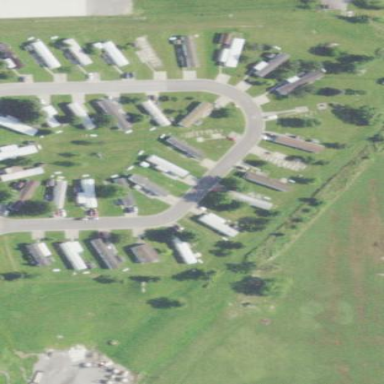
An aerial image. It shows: Residential area known as trailer park.